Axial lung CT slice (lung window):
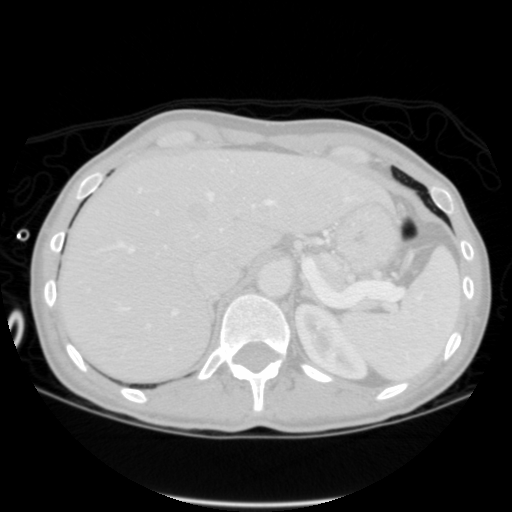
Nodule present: no